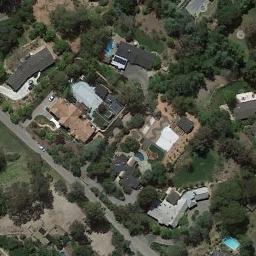
Label: residential